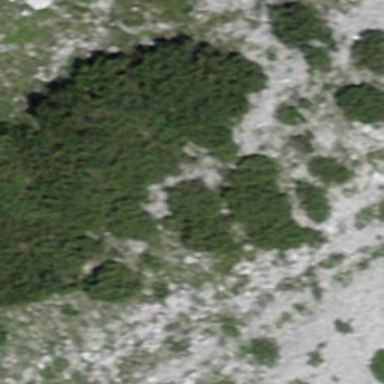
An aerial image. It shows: Area covered in scrub vegetation.